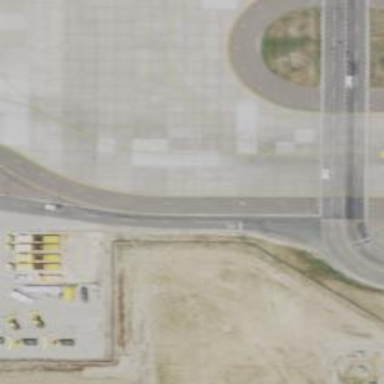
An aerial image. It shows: Image of taxiway at airport.